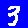
Digit: 3